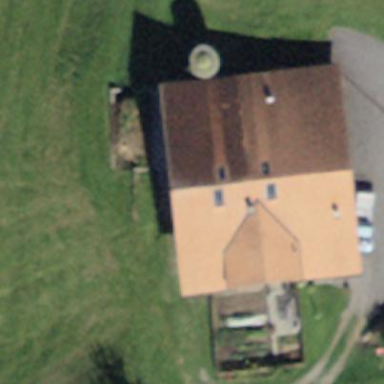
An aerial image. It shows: Farm building.